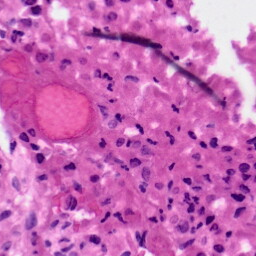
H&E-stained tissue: Skin